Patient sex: F
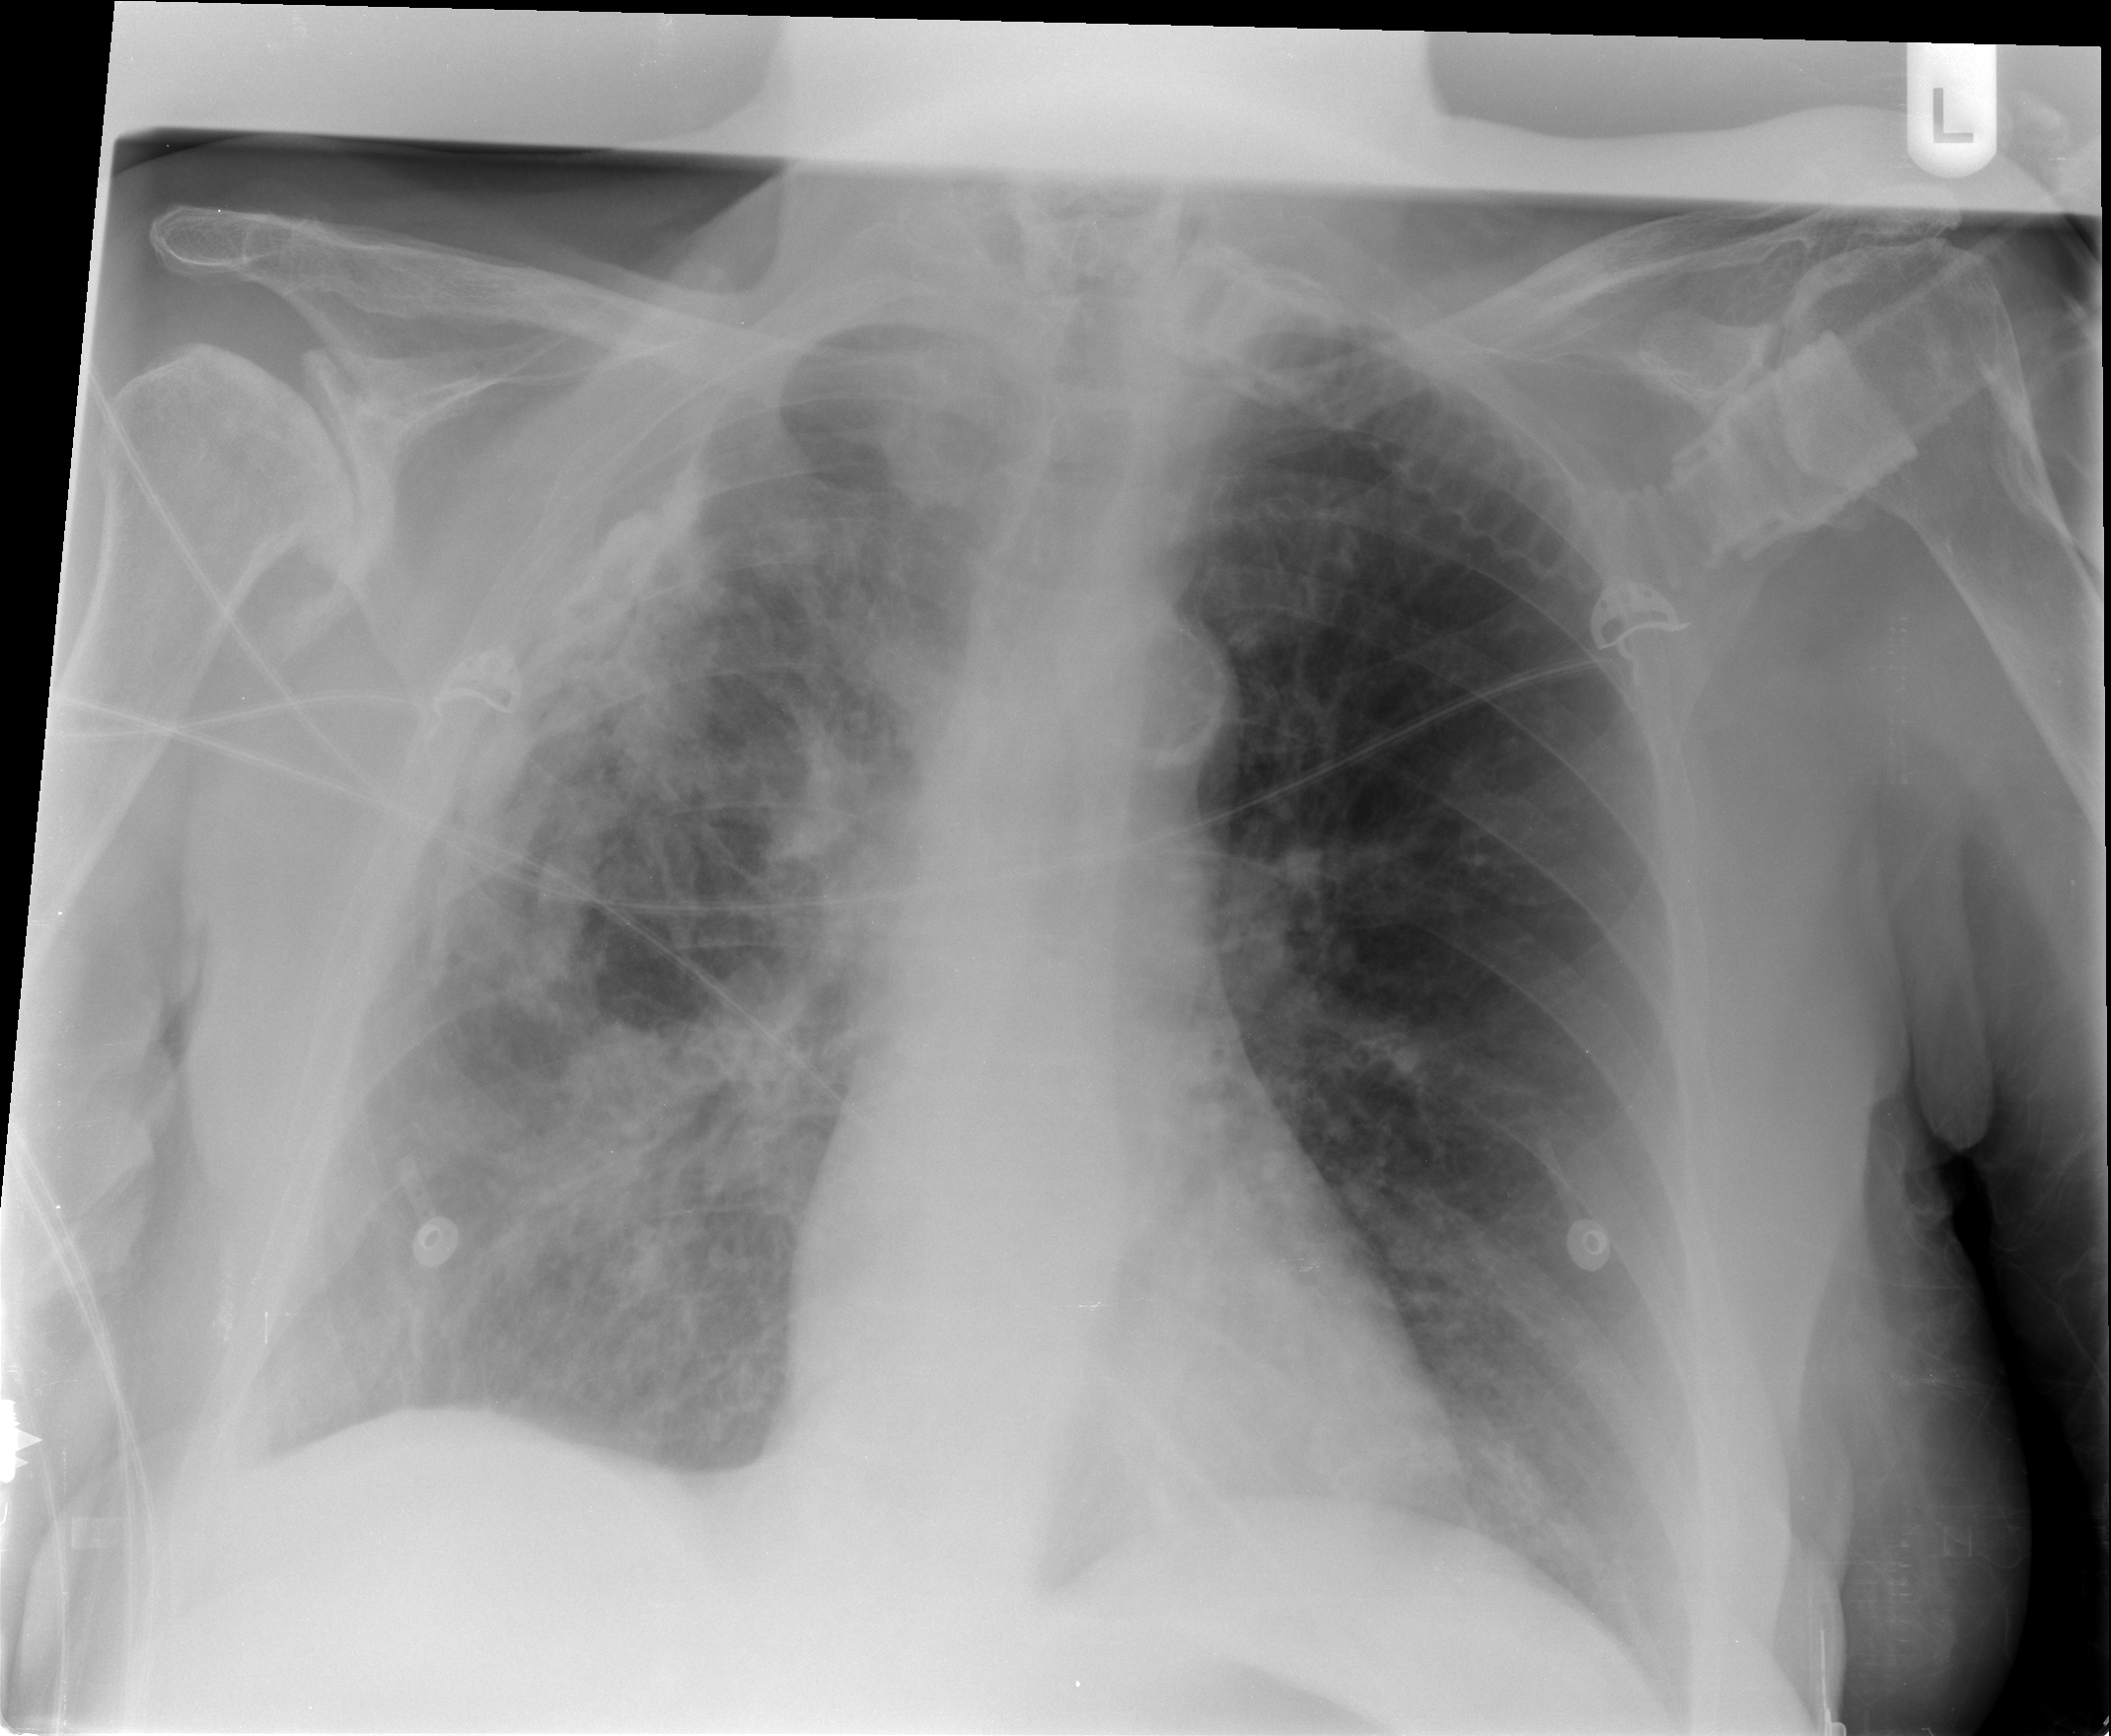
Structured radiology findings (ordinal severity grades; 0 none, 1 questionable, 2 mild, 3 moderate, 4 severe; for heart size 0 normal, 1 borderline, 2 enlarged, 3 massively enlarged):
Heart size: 0
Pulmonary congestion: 0
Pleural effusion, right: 1
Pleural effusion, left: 0
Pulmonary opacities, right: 3
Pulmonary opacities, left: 1
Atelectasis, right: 3
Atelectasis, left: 1